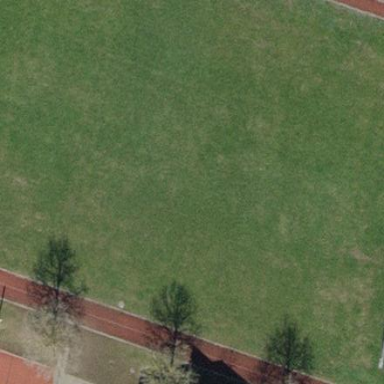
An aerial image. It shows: Grass pitch designated for multiple sports activities.